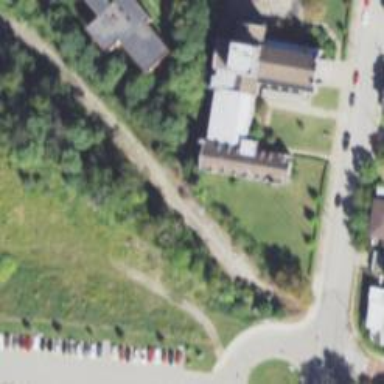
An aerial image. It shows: Path.